Question: I'm using the CheckComboBox (from <URL> but I'm don't have any idea about how to apply the styles.

Any help?
Thanks!
---
Current code
'''
<UserControl
xmlns="http://schemas.microsoft.com/winfx/2006/xaml/presentation"
xmlns:xctk="http://schemas.xceed.com/wpf/xaml/toolkit">
<!-- ... -->
<Label Content="Locale: "/>
<xctk:CheckComboBox Name="LocaleSelector" ItemsSource="{Binding Locales}" ValueMemberPath="Id" SelectedValue="{Binding SelectedLocales}" Margin="5 2 0 2" />
'''
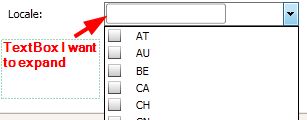
Answer: I finally got it placing this into the UserControl.Resources, and applying the style to the CheckComboBox
'''
<Style x:Key="MyCustomStyle" TargetType="{x:Type xctk:CheckComboBox}">
<Style.Resources>
<Style TargetType="{x:Type TextBox}">
<Setter Property="HorizontalAlignment" Value="Stretch" />
</Style>
</Style.Resources>
</Style>
<!-- ... -->
<xctk:CheckComboBox Name="LocaleSelector" ItemsSource="{Binding Locales}" ValueMemberPath="Id" SelectedValue="{Binding SelectedLocales}" Style="{StaticResource MyCustomStyle" Margin="5 2 0 2" />
'''